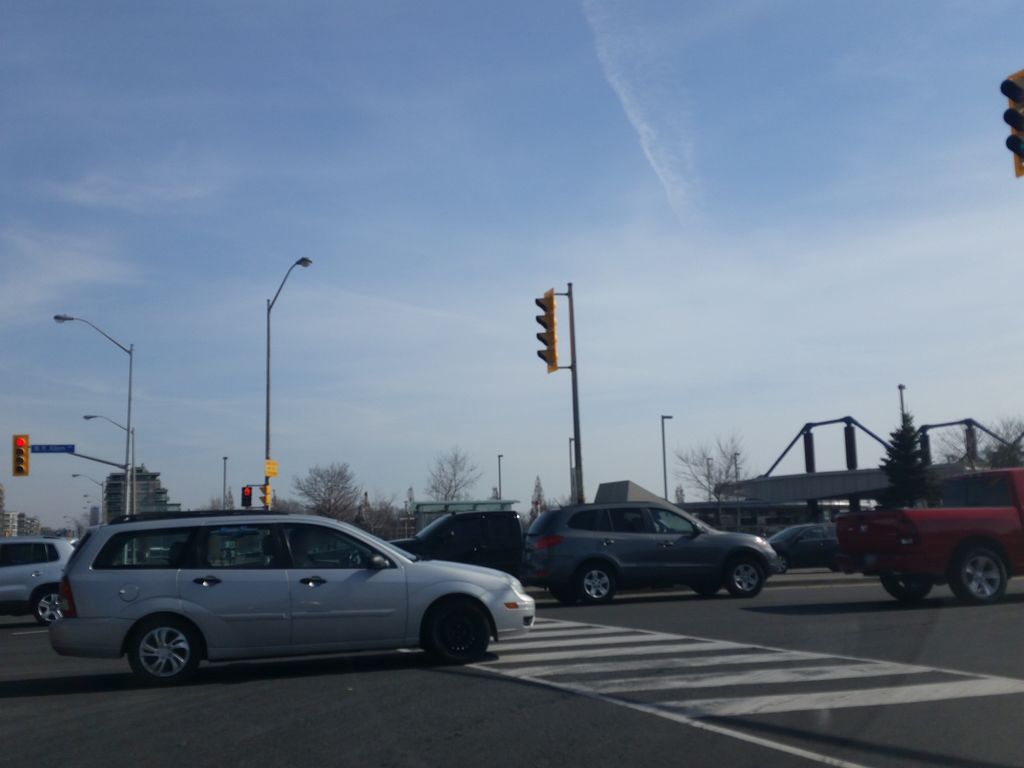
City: toronto